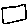
Label: square